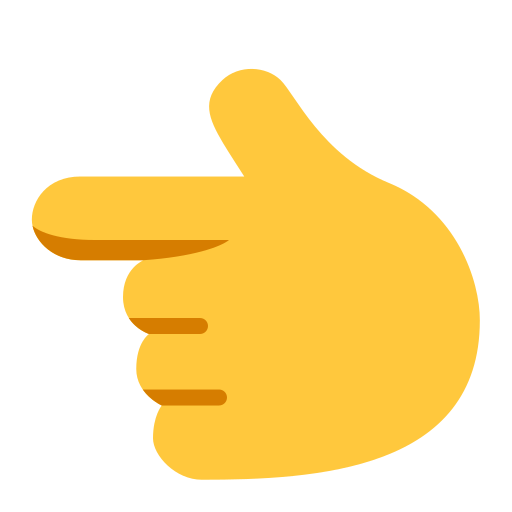
backhand index pointing left flat default